Question: I am doing an intro screen for an app. This screen (3 slides) only appears when on new user. So the way I do it is:
1. Default route is always going to this intro screen
2. From the intro screen controller, check (cookie) to see if the user has seen this screen before. The depending on that, toggle $scope.showIntro. Then do $state.go() to next main app screen.
3. In the intro view, use ng-if="showIntro". So if $scope.showIntro == false, the DOM is blank.
Here are the tricky parts:
1. There is no way to check for whether the user has seen this screen or not because I am using $localStorage and it doesn't exist in app() when I create the route. That's why I have to do this check logic in the controller.
2. I had to use ng-if because if I use ng-show, it's too slow and the user will see a flash of intro screens before being routed to main screen.
If I use 'ng-if' on 'ion-view' component, the title does not get once the DOM is injected into the view again.
<URL>
'''
angular.module('ionicApp', ['ionic'])
.config(function($stateProvider, $urlRouterProvider) {
$stateProvider
.state('intro', {
url: '/',
templateUrl: 'templates/intro.html',
controller: 'IntroCtrl'
})
.state('main', {
url: '/main',
templateUrl: 'templates/main.html',
controller: 'MainCtrl'
});
$urlRouterProvider.otherwise("/");
})
.controller('IntroCtrl', function($scope, $state, $ionicSlideBoxDelegate) {
$scope.title = "<b>CUSTOM</b> TITLE";
$scope.showIntro = true;
// Called to navigate to the main app
$scope.startApp = function() {
$state.go('main');
};
$scope.next = function() {
$ionicSlideBoxDelegate.next();
};
$scope.previous = function() {
$ionicSlideBoxDelegate.previous();
};
// Called each time the slide changes
$scope.slideChanged = function(index) {
$scope.slideIndex = index;
};
})
.controller('MainCtrl', function($scope, $state) {
console.log('MainCtrl');
$scope.toIntro = function(){
$state.go('intro');
}
});
'''
'''
body {
cursor: url('http://ionicframework.com/img/finger.png'), auto;
}
.slider {
height: 100%;
}
.slider-slide {
padding-top: 80px;
color: #000;
background-color: #fff;
text-align: center;
font-family: "HelveticaNeue-Light", "Helvetica Neue Light", "Helvetica Neue", Helvetica, Arial, "Lucida Grande", sans-serif;
font-weight: 300;
}
#logo {
margin: 30px 0px;
}
#list {
width: 170px;
margin: 30px auto;
font-size: 20px;
}
#list ol {
margin-top: 30px;
}
#list ol li {
text-align: left;
list-style: decimal;
margin: 10px 0px;
}
.button.ng-hide{
display:none;
}
'''
'''
<html>
<head>
<meta charset="utf-8">
<meta name="viewport" content="initial-scale=1, maximum-scale=1, user-scalable=no, width=device-width">
<title>Ionic App</title>
<link href="//code.ionicframework.com/nightly/css/ionic.css" rel="stylesheet">
<script src="//code.ionicframework.com/nightly/js/ionic.bundle.js"></script>
</head>
<body ng-app="ionicApp">
<ion-nav-bar class="bar-light">
<ion-nav-back-button>
</ion-nav-back-button>
</ion-nav-bar>
<ion-nav-view></ion-nav-view>
<script id="templates/intro.html" type="text/ng-template">
<ion-view view-title="{{ title }}" ng-if="showIntro">
<ion-nav-buttons side="left">
<button class="button button-positive button-clear no-animation"
ng-click="startApp()" ng-show="!slideIndex">
Skip Intro
</button>
<button class="button button-positive button-clear no-animation"
ng-click="previous()" ng-show="slideIndex > 0">
Previous Slide
</button>
</ion-nav-buttons>
<ion-nav-buttons side="right">
<button class="button button-positive button-clear no-animation"
ng-click="next()" ng-show="slideIndex != 2">
Next
</button>
<button class="button button-positive button-clear no-animation"
ng-click="startApp()" ng-show="slideIndex == 2">
Start using MyApp
</button>
</ion-nav-buttons>
<ion-slide-box on-slide-changed="slideChanged(index)">
<ion-slide>
<h3>Thank you for choosing the Awesome App!</h3>
<div id="logo">
<img src="http://code.ionicframework.com/assets/img/app_icon.png">
</div>
<p>
We've worked super hard to make you happy.
</p>
<p>
But if you are angry, too bad.
</p>
</ion-slide>
<ion-slide>
<h3>Using Awesome</h3>
<div id="list">
<h5>Just three steps:</h5>
<ol>
<li>Be awesome</li>
<li>Stay awesome</li>
<li>There is no step 3</li>
</ol>
</div>
</ion-slide>
<ion-slide>
<h3>Any questions?</h3>
<p>
Too bad!
</p>
</ion-slide>
</ion-slide-box>
</ion-view>
</script>
<script id="templates/main.html" type="text/ng-template">
<ion-view hide-back-button="true" view-title="Awesome">
<ion-content class="padding">
<h1>Main app here</h1>
<button class="button" ng-click="toIntro()">Do Tutorial Again</button>
</ion-content>
</ion-view>
</script>
</body>
</html>
'''
<URL>
Below answer's example works only if the intro state has '/' as the url route. But if you put '/intro' or other url, the state kept iterating (screenshot).
'''
function config($stateProvider, $urlRouterProvider) {
$stateProvider
.state('intro', {
url: '/intro',
templateUrl: 'intro.html',
controller: 'IntroCtrl',
data: {
isIntro: true
},
})
.state('main', {
url: '/main',
templateUrl: 'main.html',
controller: 'MainCtrl',
data: {
isIntro: false
},
});
$urlRouterProvider.otherwise("/intro");
}
'''

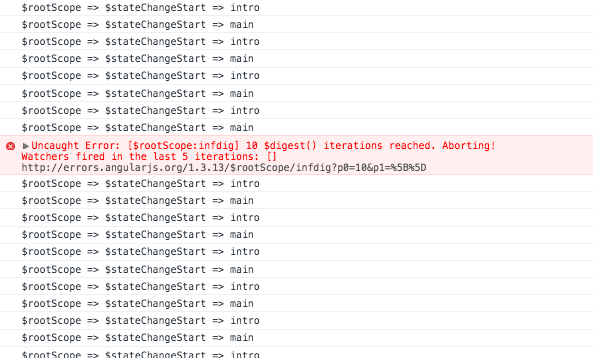
Answer: You can check your localstorage before the view starts using '$stateChangeStart':
'''
$rootScope.$on('$stateChangeStart', function (event, toState, toParams, fromState, fromParams) {
console.log("$rootScope => $stateChangeStart => " + toState.name || '');
if (toState.data && angular.isObject(toState.data)) {
if (toState.data.isIntro && $localStorage.visitedIntro)
{
event.preventDefault();
$state.go("main");
}
}
});
'''
What I have done is attach an attribute to every state so I know exactly which one is the intro ():
'''
.state('intro', {
url: '/',
templateUrl: 'intro.html',
controller: 'IntroCtrl',
data: {
isIntro: true
},
})
.state('main', {
url: '/main',
templateUrl: 'main.html',
controller: 'MainCtrl',
data: {
isIntro: false
},
})
'''
before the ruote change '$stateChangeStart' I check if the local storage has 'visitedIntro' field set. If it is set I go to the main route.
In your intro controller you can set the value of localstorage property:
'''
.controller('IntroCtrl', function($scope, $state, $ionicSlideBoxDelegate, $localStorage) {
$scope.title = "<b>CUSTOM</b> TITLE";
$scope.showIntro = true;
// Called to navigate to the main app
$scope.startApp = function() {
$state.go('main');
};
$scope.next = function() {
$ionicSlideBoxDelegate.next();
};
$scope.previous = function() {
$ionicSlideBoxDelegate.previous();
};
// Called each time the slide changes
$scope.slideChanged = function(index) {
$scope.slideIndex = index;
if (index === 2)
{
$localStorage.visitedIntro = true;
}
};
});
'''
When the user slides and reaches the last slide I set '$localStorage.visitedIntro = true'
'''
if (index === 2)
{
$localStorage.visitedIntro = true;
}
'''
If you want to see how it works check the complete example <URL>.
Of course this is just an option. You can also use resolve of the <URL>.
The strange iteration is a known issue with ui-ruoter. You can check this <URL> on SO.
You can change the otherwise this way and it works:
'''
$urlRouterProvider.otherwise(function ($injector, $location) {
var $state = $injector.get("$state");
$state.go("intro");
});
'''
I know it is not very elegant but al least it works.
Updated <URL>.